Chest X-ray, AP view. Patient: 62 years old, sex M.
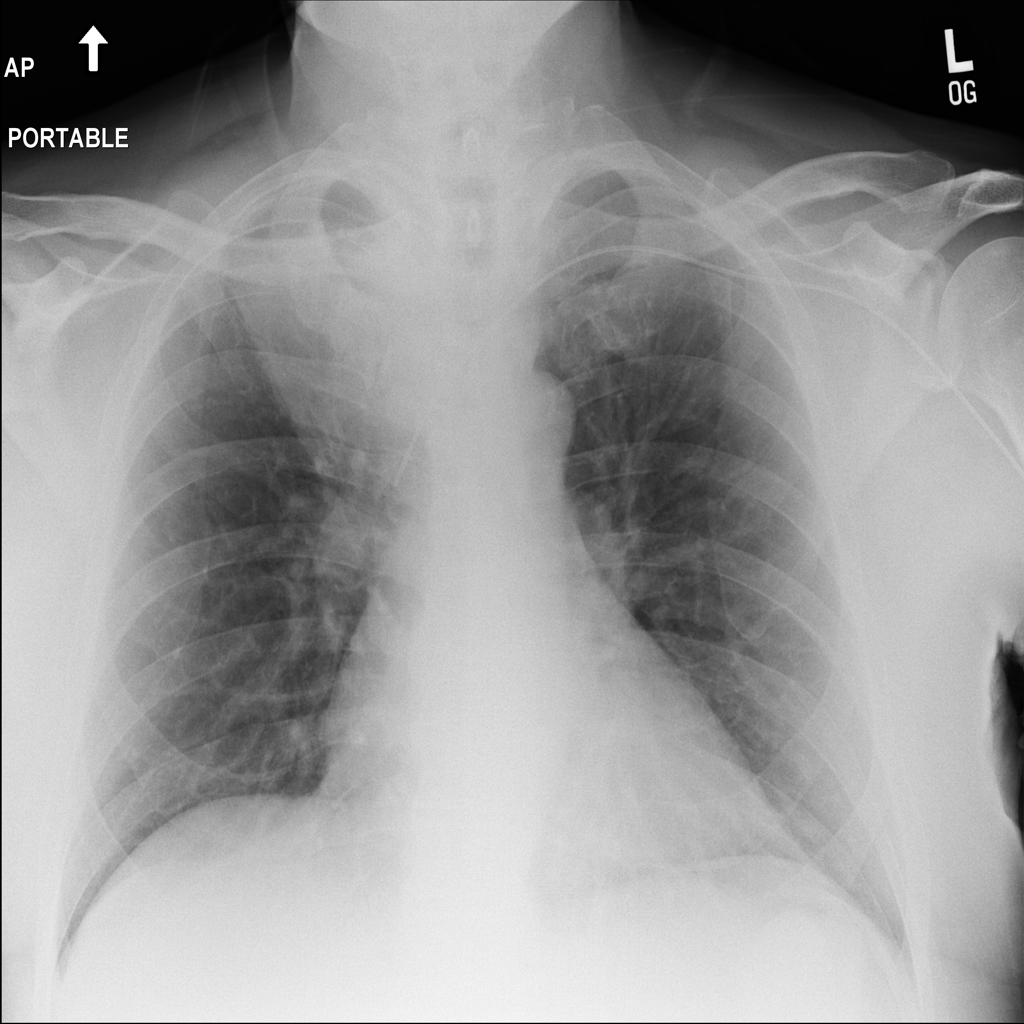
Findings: Mass